Question: I'm banging my head with the problem that has more to do with 2nd grade mathematics than programming. Here goes: four '<div>' elements are placed one after another, horizontally. When you click one, script places it in front. You click another one, and it's also placed in front, etc. You get the picture. Now, what I'd like to do is to sort remaining '<div>' elements (all but the first one) using original order.
Maybe this pic will make things clear:

After step #3, 'C' should be placed after 'B', so it should go like this: 'D A B C'.
Here's a sample code:
'''
<html>
<head>
<title>mixit</title>
<style type="text/css">
.insidebox{
width: 50px;
height: 50px;
line-height: 50px;
margin: 0 0 0 20px;
text-align: center;
float: left;
border: black solid 3px;
font-family: sans-serif;
cursor: pointer;
}
</style>
<script type="text/javascript" src="https://ajax.googleapis.com/ajax/libs/jquery/1.6.0/jquery.min.js"></script>
<script type="text/javascript">
</script>
</head>
<body>
<div id="container">
<div id="a" class="insidebox">A</div>
<div id="b" class="insidebox">B</div>
<div id="c" class="insidebox">C</div>
<div id="d" class="insidebox">D</div>
</div>
</body>
</html>
'''
Now, I understand that I can use '.insertAfter()' to place element in front, but how should I tackle the sorting part? The keyword is , not alphabetical order. Letters and boxes are given just for illustrative purposes.
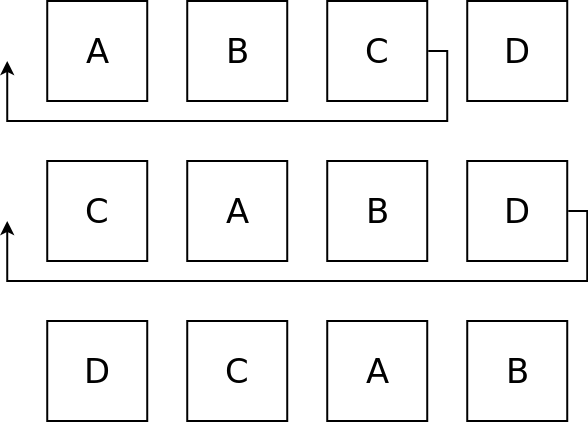
Answer: This should do what you want.
'''
var $initial = $('.insidebox');
$('.insidebox').click(function(){
var $this = $(this);
$this.parent()
.prepend($this)
.append( $initial.not(this) );
});
'''
You store the initial list and on each click re append it ()
<URL>
---
Hell.. you do not even need to prepend the current element.. when you append the rest they will go after the clicked one anyway ..
'''
var $initial = $('.insidebox');
$('.insidebox').click(function(){
$(this).parent()
.append( $initial.not(this) );
});
'''
<URL>